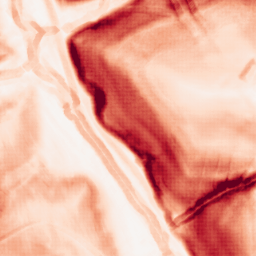
Category: morphological
Decomposition family: morphological_gradient
Decomposition parameters: size: 5
shape: diamond
Upsampling method: sinc_blackman
Upsampling parameters: scale: 2
kernel_size: 4
Upsampling scale: 2